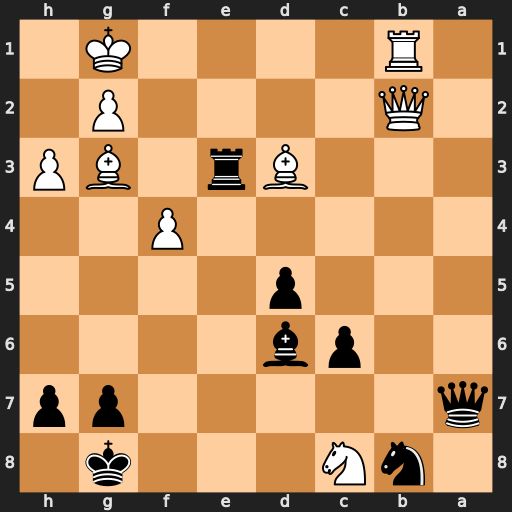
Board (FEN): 1nN3k1/q5pp/2pb4/3p4/5P2/3Br1BP/1Q4P1/1R4K1
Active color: b
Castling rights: -
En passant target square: -
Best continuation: Re1+ Kh2 Qg1#